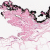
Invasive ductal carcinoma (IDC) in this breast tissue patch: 0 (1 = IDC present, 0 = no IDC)